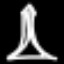
Label: The Eiffel Tower